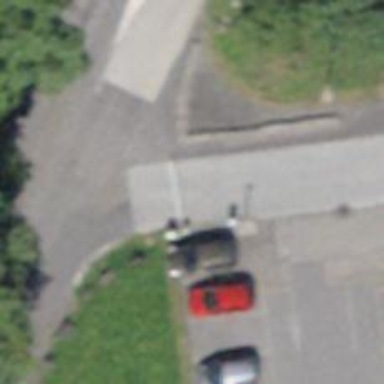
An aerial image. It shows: Lift gate barrier.